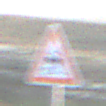
Verkehrszeichen: SchleuderOderRutschgefahr
Umgebung: Outdoor, Nature
Tageszeit: SunriseSunset
Wetter: PartlyCloudy
Licht: Natural
Jahreszeit: NotSpecified
Kontrast: HighContrast